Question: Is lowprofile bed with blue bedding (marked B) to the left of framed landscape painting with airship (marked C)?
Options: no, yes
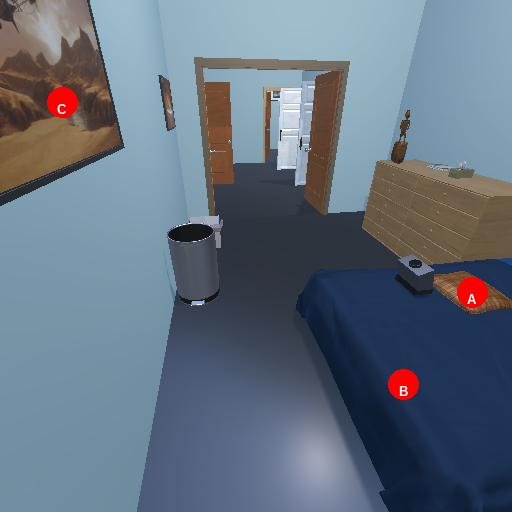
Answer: no